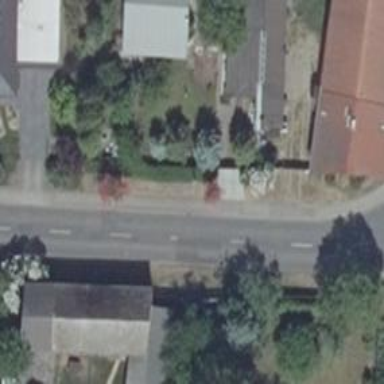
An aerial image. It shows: Secondary road with asphalt surface.